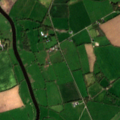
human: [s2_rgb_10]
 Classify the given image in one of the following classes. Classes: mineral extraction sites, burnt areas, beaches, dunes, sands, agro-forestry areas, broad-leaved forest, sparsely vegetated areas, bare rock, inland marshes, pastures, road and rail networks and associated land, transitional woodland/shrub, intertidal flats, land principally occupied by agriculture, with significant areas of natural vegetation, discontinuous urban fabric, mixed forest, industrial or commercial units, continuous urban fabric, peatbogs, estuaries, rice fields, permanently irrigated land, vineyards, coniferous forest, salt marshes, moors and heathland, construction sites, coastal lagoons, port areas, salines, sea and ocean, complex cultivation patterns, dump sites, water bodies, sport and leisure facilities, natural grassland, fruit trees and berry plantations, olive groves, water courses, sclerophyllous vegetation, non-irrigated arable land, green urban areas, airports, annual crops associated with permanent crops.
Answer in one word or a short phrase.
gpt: non-irrigated arable land, pastures, complex cultivation patterns